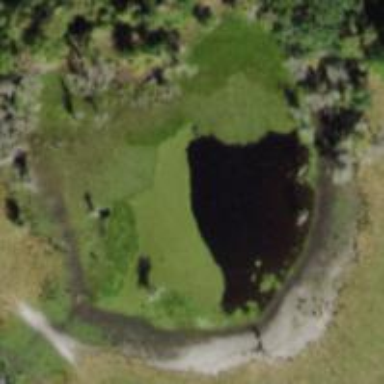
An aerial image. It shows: Peaceful pond surrounded by nature.